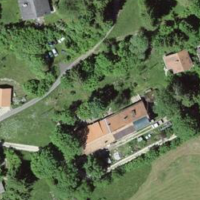
EUNIS habitat code: 23
Species observed at this site:
Lathyrus vernus
Primula veris
Euphorbia cyparissias
Cardamine pratensis